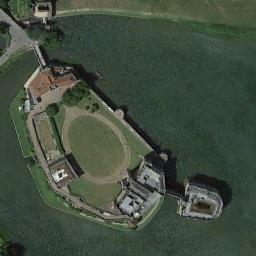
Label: palace